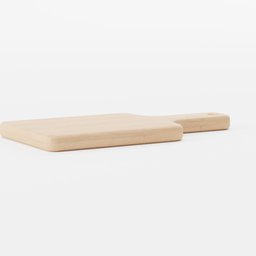
Label: tools